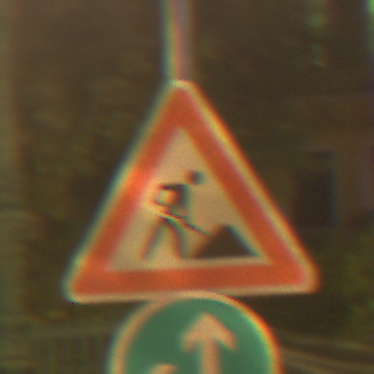
Verkehrszeichen: Arbeitsstelle
Zusatzzeichen unten: VorgeschriebeneFahrtrichtungGeradeausOderLinks
Umgebung: Outdoor, Urban
Tageszeit: Night
Wetter: Clear
Licht: Artificial
Jahreszeit: NotSpecified
Kontrast: HighContrast